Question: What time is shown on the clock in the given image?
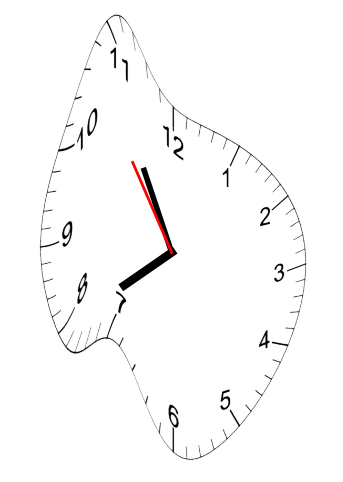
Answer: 07:54:54